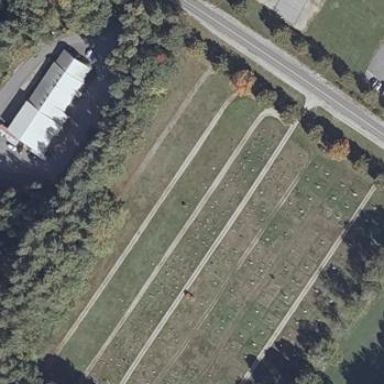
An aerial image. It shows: Cemetery.